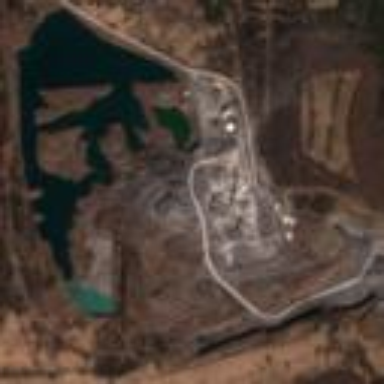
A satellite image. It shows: Quarry area.